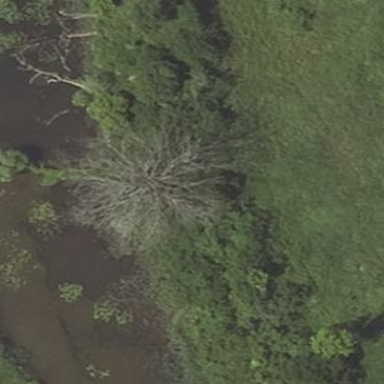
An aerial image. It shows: Peaceful pond surrounded by nature.